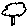
Label: tree